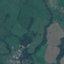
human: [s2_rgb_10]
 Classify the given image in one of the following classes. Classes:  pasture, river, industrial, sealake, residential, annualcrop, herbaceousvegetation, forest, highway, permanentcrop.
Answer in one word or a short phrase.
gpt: Pasture